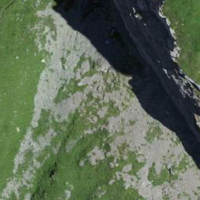
EUNIS habitat code: 26
Species observed at this site:
Aster amellus